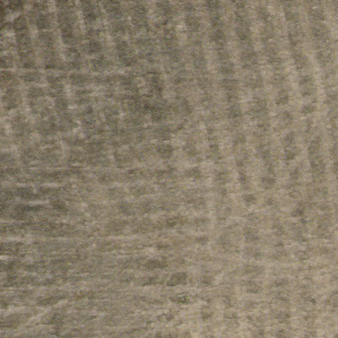
Label: other